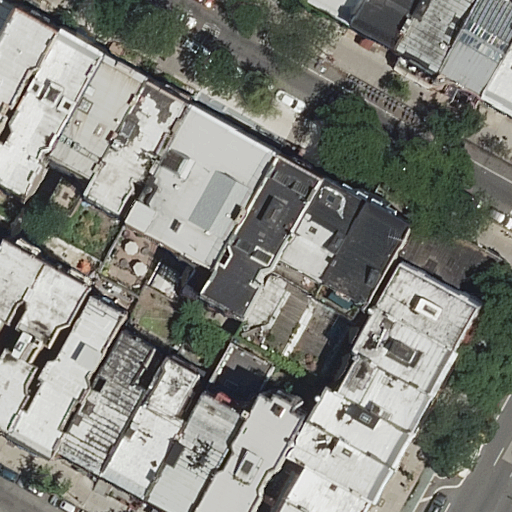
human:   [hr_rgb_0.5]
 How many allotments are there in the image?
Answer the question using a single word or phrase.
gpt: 0

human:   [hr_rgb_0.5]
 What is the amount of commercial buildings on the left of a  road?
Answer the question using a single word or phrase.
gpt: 0

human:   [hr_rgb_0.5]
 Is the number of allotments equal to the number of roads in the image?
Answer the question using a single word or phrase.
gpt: no

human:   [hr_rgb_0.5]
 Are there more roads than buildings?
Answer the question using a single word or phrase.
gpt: no

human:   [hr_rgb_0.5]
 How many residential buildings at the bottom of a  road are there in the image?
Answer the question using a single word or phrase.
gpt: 20

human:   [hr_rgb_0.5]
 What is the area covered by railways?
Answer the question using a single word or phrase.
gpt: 0m2

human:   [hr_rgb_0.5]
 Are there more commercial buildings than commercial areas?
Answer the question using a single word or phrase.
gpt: no

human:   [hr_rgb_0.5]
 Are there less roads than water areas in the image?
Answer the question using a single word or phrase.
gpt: no

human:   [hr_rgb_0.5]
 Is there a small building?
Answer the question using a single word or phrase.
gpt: yes

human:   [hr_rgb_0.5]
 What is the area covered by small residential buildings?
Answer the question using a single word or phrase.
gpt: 155m2

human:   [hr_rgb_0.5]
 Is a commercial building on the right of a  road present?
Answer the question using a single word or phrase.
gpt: no

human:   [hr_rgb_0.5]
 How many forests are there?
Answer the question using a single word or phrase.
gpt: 0

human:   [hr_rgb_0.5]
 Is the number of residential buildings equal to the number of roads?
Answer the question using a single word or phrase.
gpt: no

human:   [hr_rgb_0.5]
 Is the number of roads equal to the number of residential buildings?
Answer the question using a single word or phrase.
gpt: no

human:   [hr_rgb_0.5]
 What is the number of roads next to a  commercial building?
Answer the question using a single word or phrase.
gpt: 0

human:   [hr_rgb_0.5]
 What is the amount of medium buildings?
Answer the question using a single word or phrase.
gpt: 22

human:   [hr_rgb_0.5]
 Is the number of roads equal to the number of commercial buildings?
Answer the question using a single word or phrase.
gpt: no

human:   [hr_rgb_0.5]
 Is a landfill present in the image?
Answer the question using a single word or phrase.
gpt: no

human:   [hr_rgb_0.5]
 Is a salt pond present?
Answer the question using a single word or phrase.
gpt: no

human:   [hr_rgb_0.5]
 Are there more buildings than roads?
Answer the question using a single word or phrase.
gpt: yes

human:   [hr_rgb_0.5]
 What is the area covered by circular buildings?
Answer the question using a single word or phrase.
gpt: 0m2

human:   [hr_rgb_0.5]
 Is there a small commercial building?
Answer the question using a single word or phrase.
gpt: no

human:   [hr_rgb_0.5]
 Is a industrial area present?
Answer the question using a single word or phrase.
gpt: no

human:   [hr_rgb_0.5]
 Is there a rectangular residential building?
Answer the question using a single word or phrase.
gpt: yes

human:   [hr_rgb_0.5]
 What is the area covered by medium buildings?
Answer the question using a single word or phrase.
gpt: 4546m2

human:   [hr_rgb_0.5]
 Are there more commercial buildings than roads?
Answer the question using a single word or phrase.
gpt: no

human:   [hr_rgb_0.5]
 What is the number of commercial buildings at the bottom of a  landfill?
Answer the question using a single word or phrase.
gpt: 0

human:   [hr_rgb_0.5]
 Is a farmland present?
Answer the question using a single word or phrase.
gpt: no

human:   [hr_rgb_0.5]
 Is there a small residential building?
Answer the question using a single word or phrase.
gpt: yes

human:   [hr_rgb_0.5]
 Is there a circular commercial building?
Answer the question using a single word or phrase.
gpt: no

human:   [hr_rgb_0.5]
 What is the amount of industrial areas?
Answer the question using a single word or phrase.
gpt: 0

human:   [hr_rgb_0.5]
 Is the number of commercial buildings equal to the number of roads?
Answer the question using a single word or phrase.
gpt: no

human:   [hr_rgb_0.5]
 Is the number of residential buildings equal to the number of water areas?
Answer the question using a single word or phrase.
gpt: no

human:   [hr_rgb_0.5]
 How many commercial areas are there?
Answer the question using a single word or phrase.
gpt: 0

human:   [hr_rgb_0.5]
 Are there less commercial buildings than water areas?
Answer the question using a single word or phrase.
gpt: no

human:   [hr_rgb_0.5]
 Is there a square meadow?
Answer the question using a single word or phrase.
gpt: no